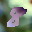
Label: 8